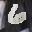
Label: 6